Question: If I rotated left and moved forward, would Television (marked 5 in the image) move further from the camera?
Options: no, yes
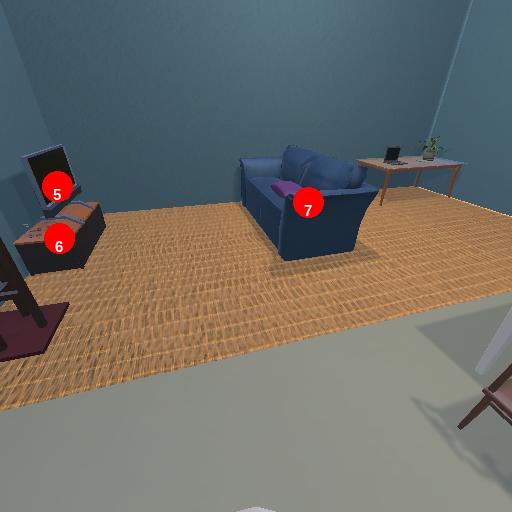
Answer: no